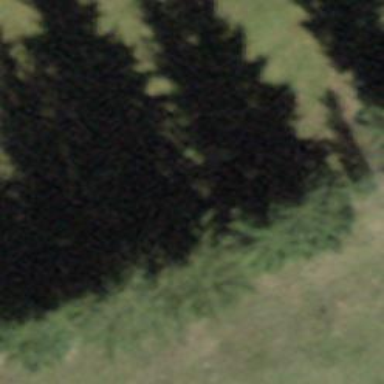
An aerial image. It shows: Row of trees in natural setting.